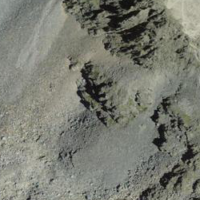
EUNIS habitat code: 48
Species observed at this site:
Saxifraga bryoides
Ranunculus glacialis